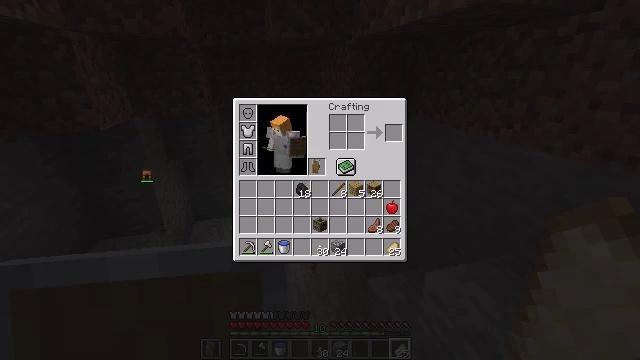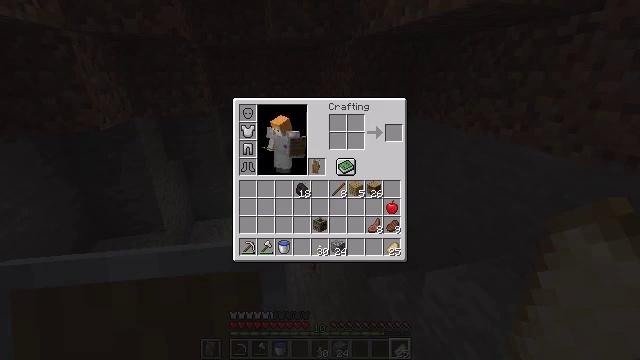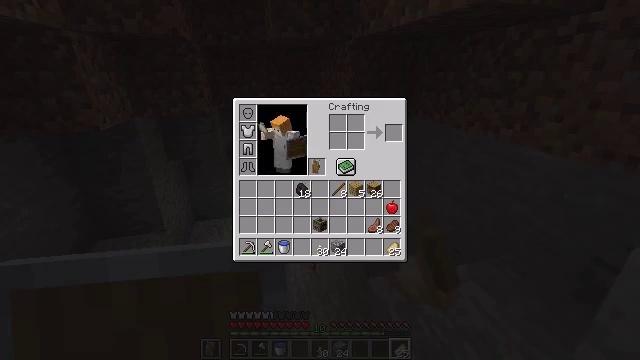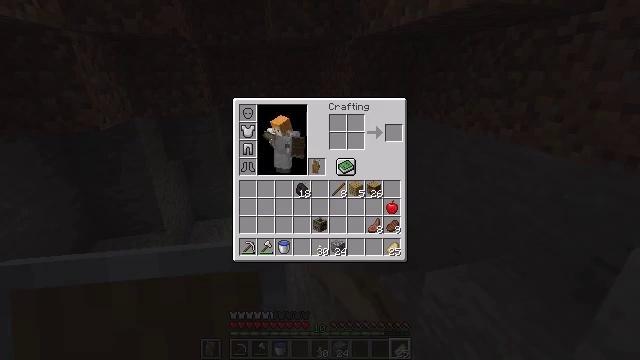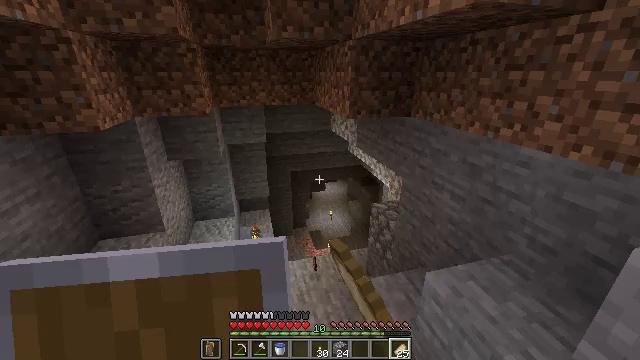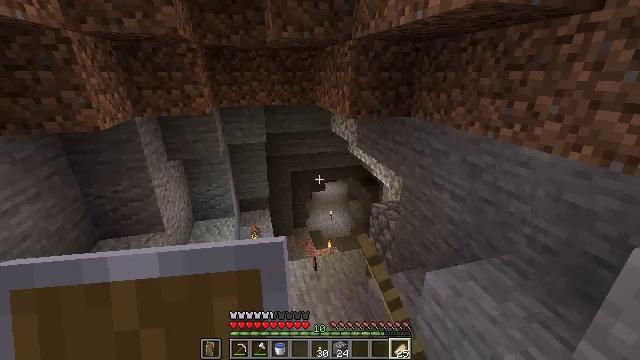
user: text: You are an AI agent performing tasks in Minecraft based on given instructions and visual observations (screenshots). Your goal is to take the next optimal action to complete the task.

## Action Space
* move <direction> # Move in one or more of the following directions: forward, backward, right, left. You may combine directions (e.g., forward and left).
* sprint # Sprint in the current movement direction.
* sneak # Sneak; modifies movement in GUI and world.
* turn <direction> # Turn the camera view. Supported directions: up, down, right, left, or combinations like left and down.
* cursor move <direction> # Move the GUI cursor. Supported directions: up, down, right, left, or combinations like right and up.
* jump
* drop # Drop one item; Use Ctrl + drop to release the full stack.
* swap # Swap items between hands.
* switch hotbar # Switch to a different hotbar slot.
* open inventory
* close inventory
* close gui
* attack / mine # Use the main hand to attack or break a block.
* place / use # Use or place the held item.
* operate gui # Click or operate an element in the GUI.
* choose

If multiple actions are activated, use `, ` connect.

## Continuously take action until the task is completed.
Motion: motion action
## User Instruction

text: Drop leather leggings.
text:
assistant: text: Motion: no_op
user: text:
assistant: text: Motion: no_op
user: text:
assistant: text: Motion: no_op
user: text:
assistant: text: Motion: no_op
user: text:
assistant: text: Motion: no_op
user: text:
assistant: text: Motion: no_op